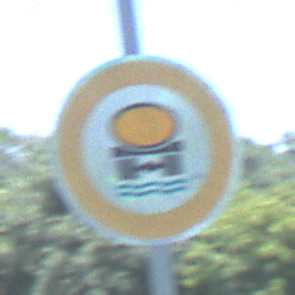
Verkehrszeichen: VerbotFahrzeugeWassergefaehrdenderLadung
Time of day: Midday
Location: Outdoor (Nature)
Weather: Clear
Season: Summer
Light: Natural